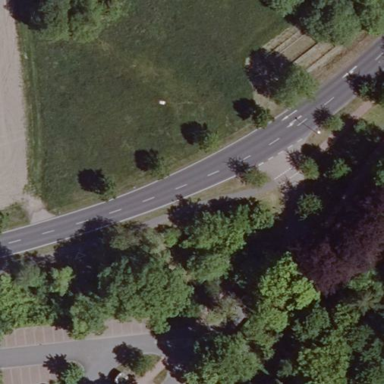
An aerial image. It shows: Village green area.